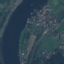
Land use / land cover class: River